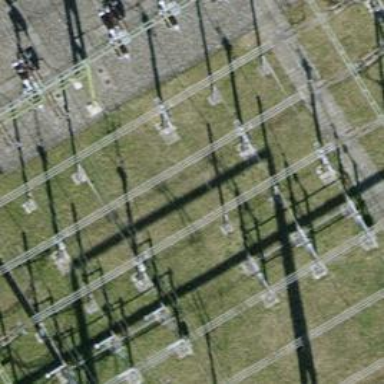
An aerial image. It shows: Bay where power lines run through.